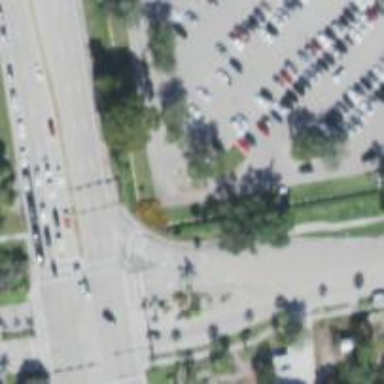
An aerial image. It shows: Asphalt footway with uncontrolled crossing marked by lines.